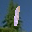
Label: 1